Interaction volume radius: 5 \u00c5
Interaction volume height: 10 \u00c5
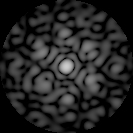
Disorder parameter: 0.6743